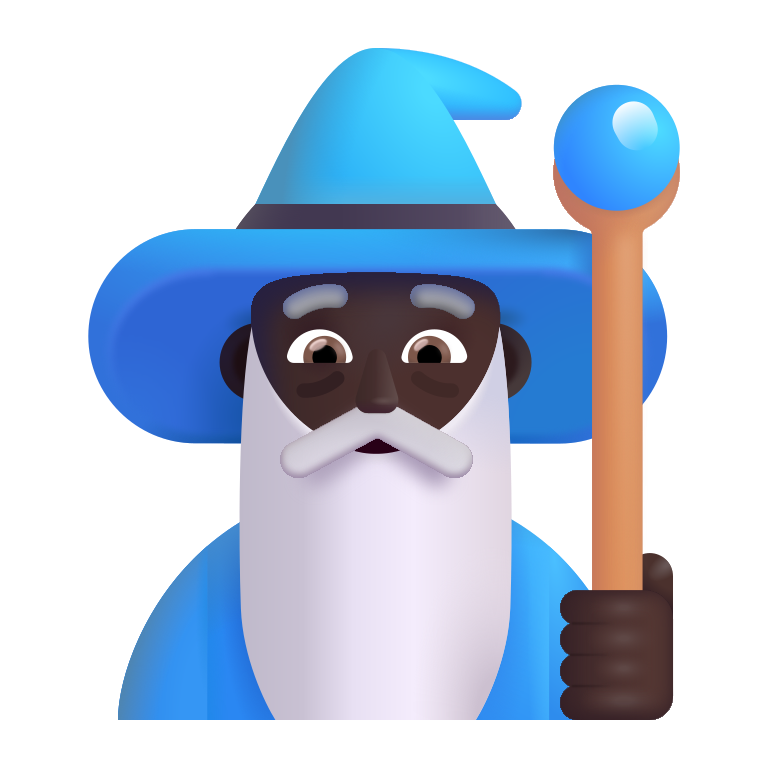
man mage color dark